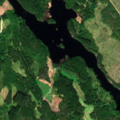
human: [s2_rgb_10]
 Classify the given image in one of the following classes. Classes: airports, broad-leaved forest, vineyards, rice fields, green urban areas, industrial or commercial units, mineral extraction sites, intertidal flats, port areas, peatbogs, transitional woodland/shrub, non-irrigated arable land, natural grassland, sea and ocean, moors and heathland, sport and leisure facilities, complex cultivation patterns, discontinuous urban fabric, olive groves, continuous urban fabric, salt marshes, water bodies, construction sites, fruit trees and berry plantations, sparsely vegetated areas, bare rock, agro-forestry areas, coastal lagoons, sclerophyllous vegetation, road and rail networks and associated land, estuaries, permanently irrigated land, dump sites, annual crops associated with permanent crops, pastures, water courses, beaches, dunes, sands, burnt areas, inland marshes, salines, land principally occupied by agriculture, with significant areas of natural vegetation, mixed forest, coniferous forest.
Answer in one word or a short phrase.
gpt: coniferous forest, mixed forest, transitional woodland/shrub, water bodies